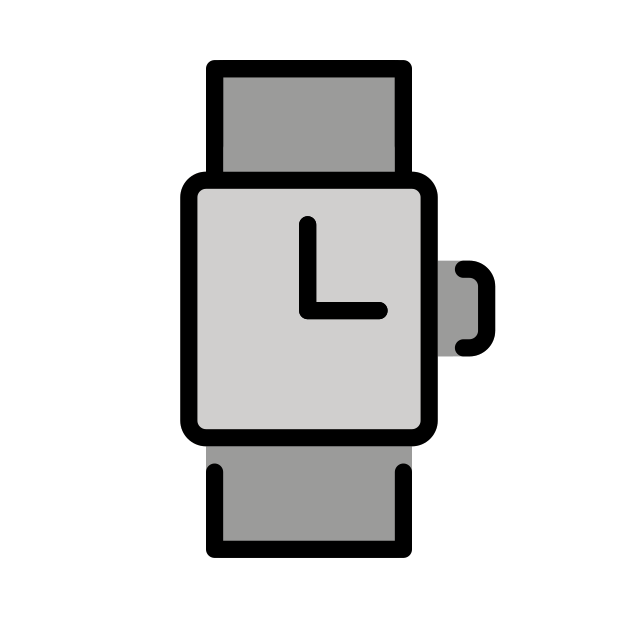
Emoji: ⌚
Name: watch
Unicode: 0x231a